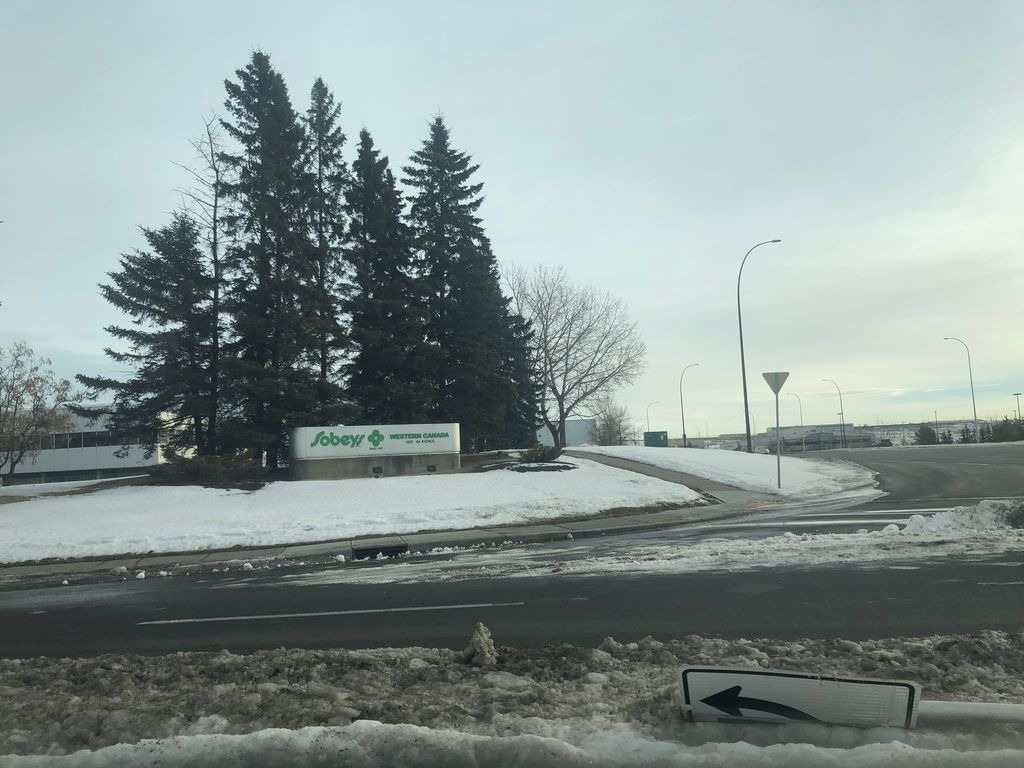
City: calgary